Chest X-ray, PA view. Patient: 41 years old, sex F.
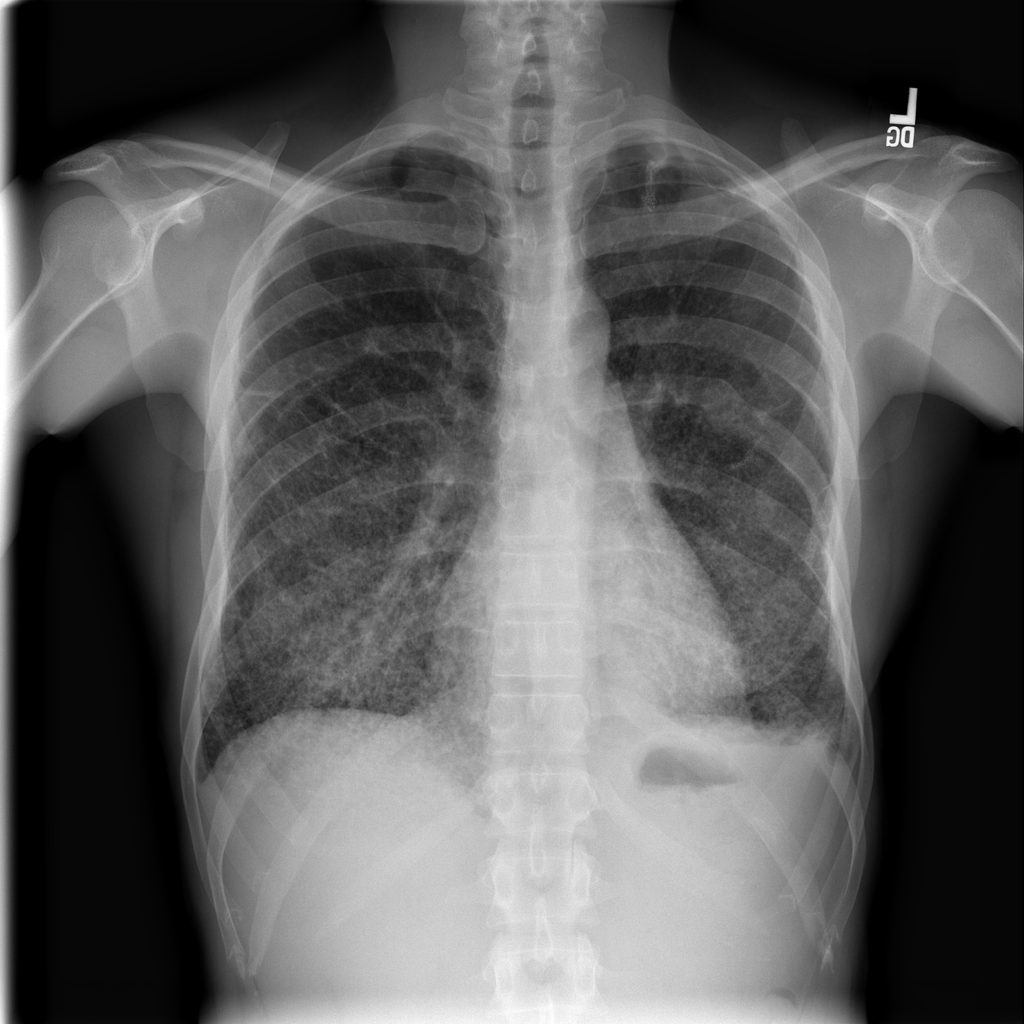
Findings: No Finding